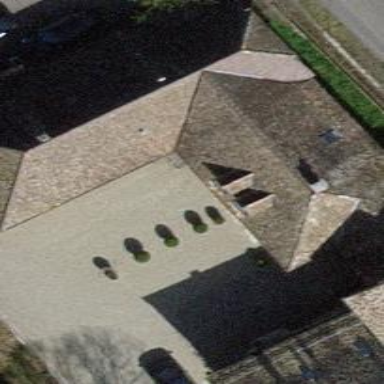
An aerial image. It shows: Simple house.